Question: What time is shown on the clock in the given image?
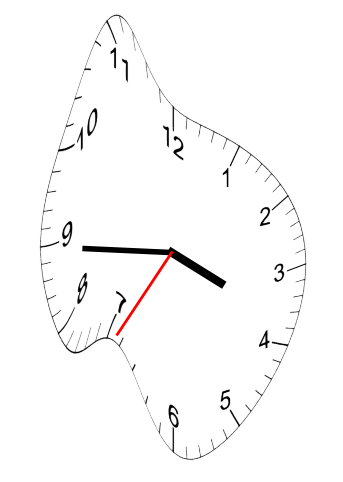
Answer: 03:44:35